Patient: sex M, age 57
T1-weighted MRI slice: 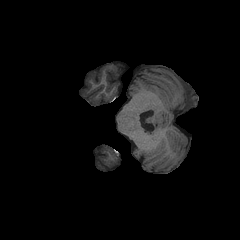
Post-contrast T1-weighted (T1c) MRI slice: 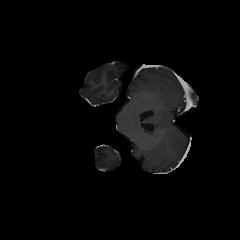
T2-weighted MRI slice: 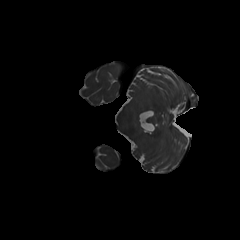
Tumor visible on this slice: no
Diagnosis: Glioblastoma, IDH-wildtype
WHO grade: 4